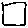
Label: square